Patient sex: M
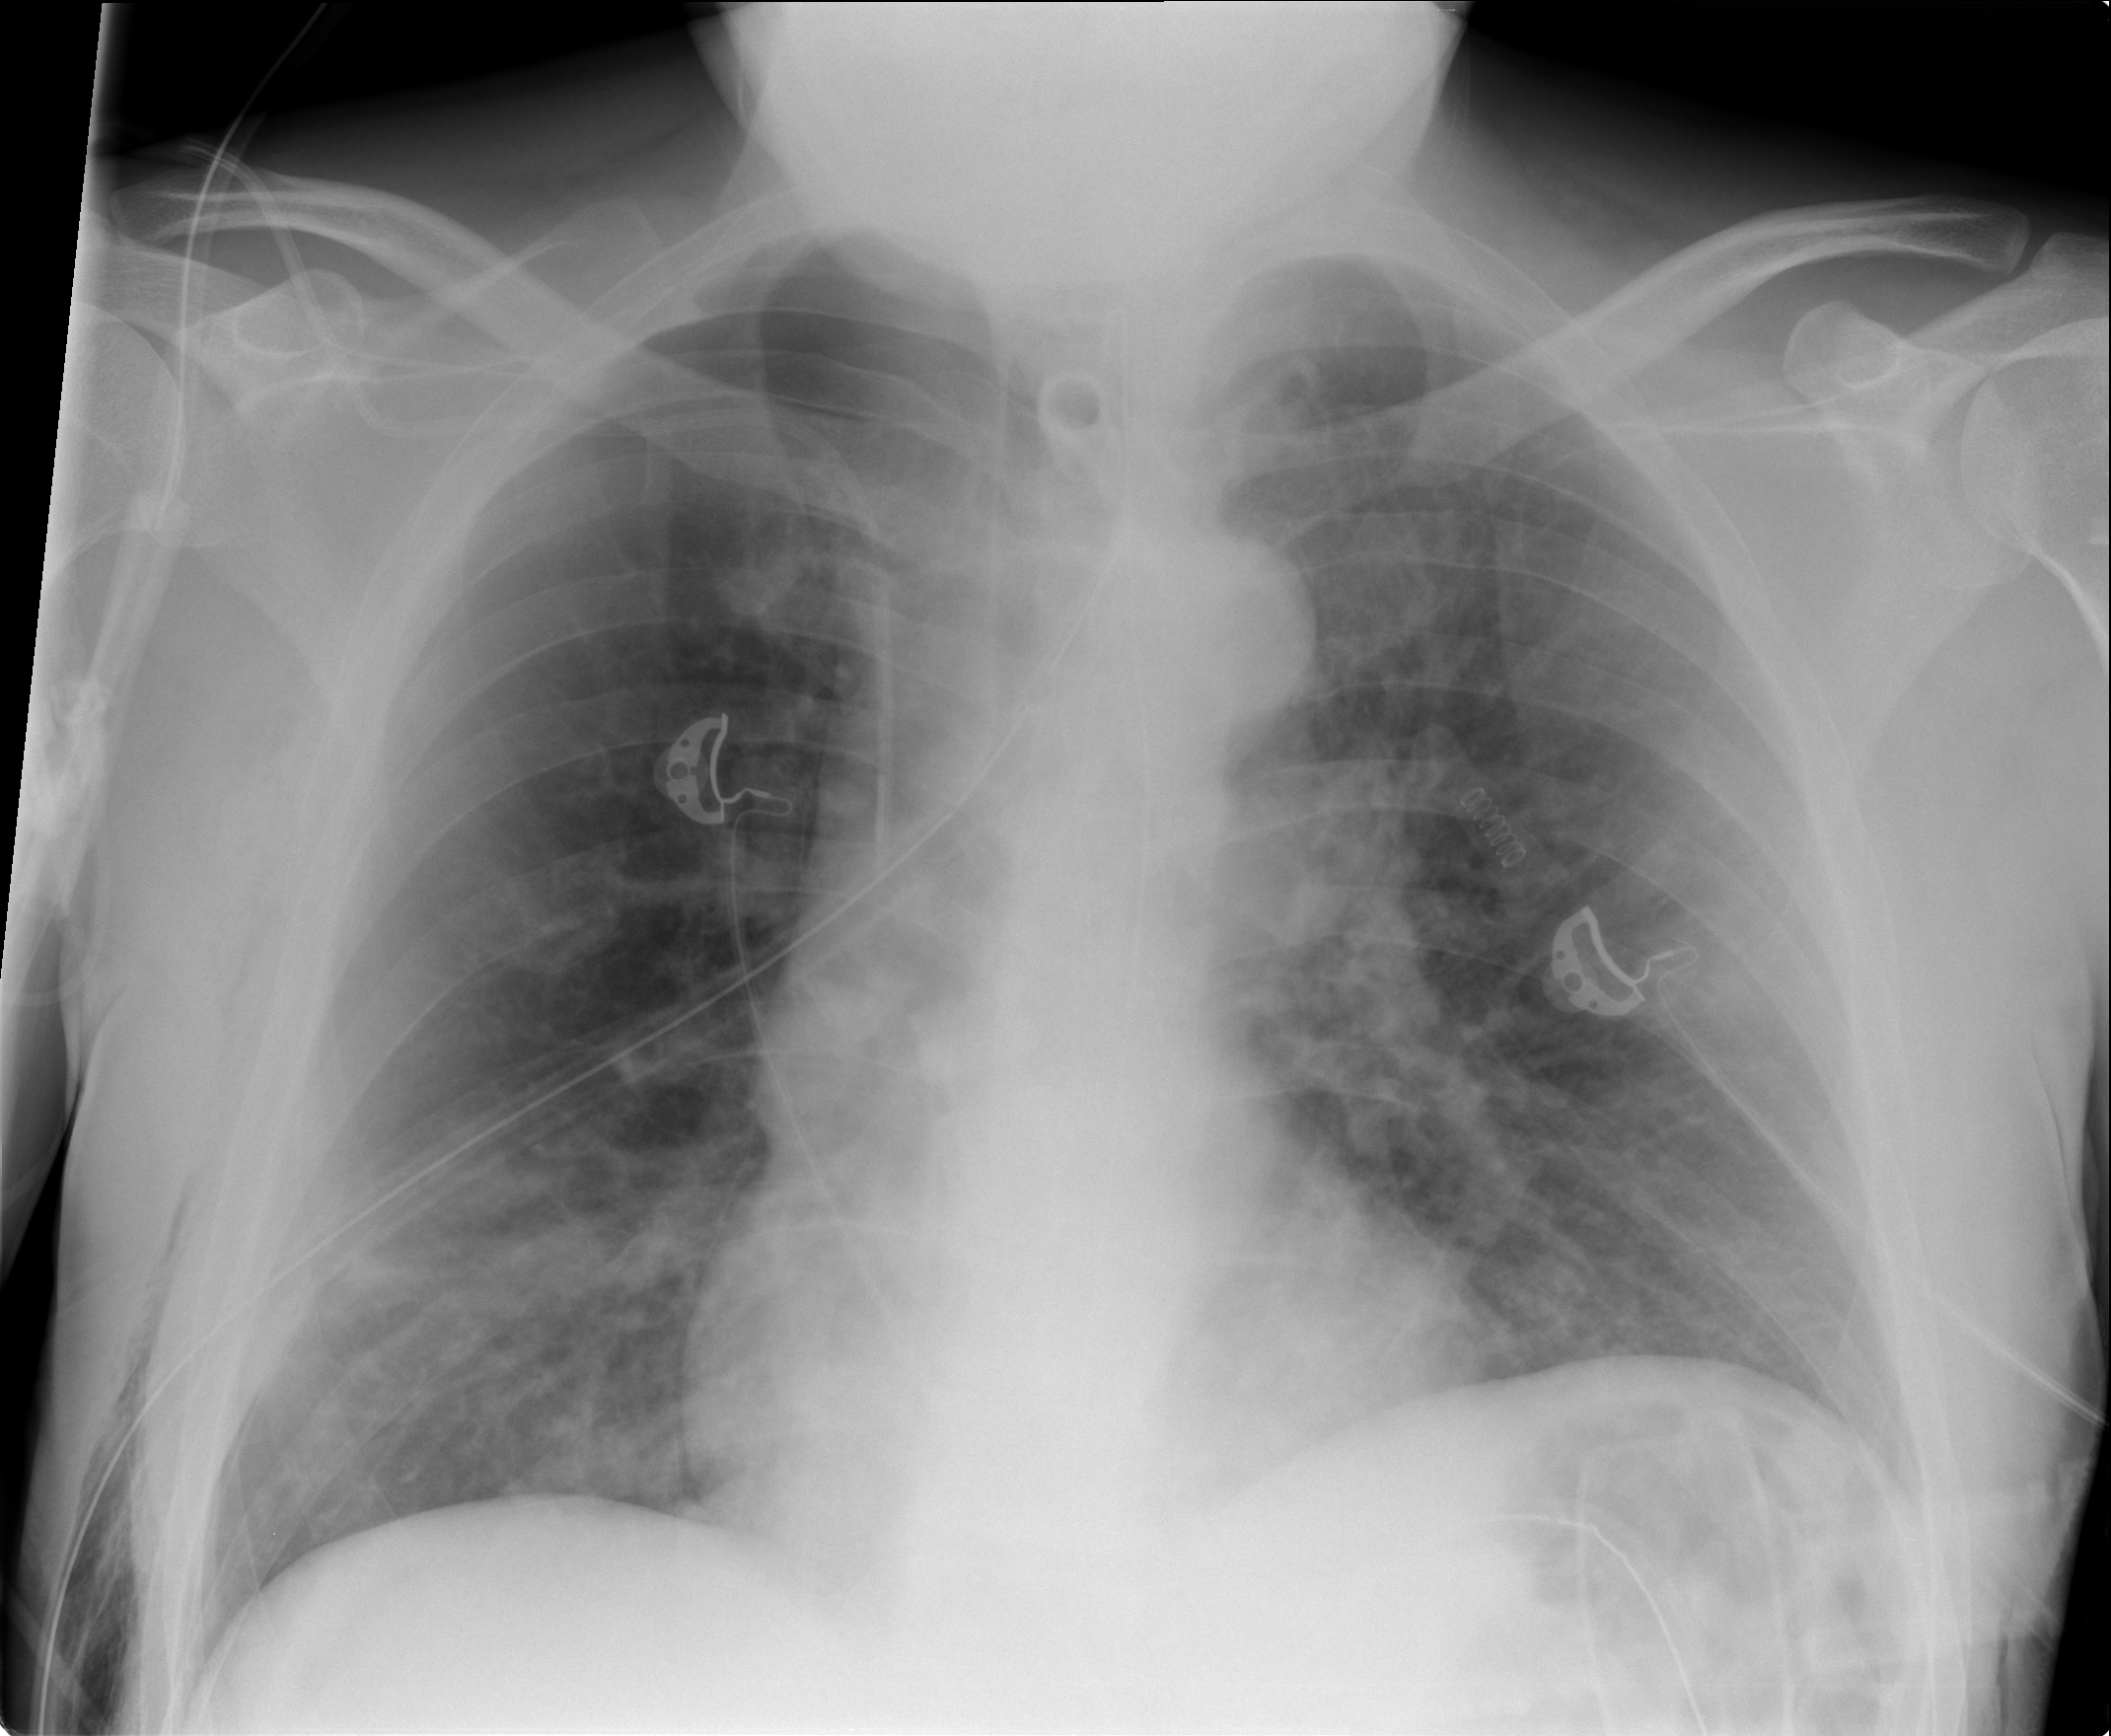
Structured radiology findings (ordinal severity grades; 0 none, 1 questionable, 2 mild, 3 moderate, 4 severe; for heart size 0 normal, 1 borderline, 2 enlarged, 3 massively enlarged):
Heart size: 0
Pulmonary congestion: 2
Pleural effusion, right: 0
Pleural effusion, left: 0
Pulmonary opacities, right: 2
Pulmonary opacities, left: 2
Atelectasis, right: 2
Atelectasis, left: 0